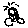
Label: cloud